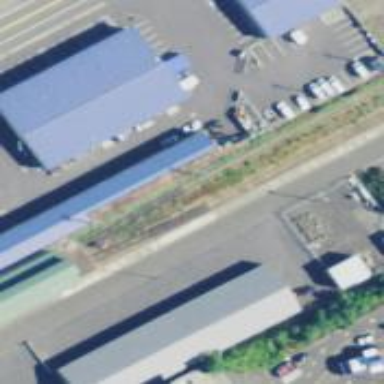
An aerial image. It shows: Railway spur service.